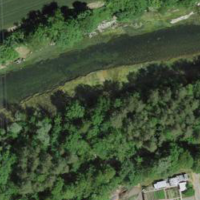
EUNIS habitat code: 44
Species observed at this site:
Euphorbia cyparissias
Aegopodium podagraria